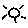
Label: sun